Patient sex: M
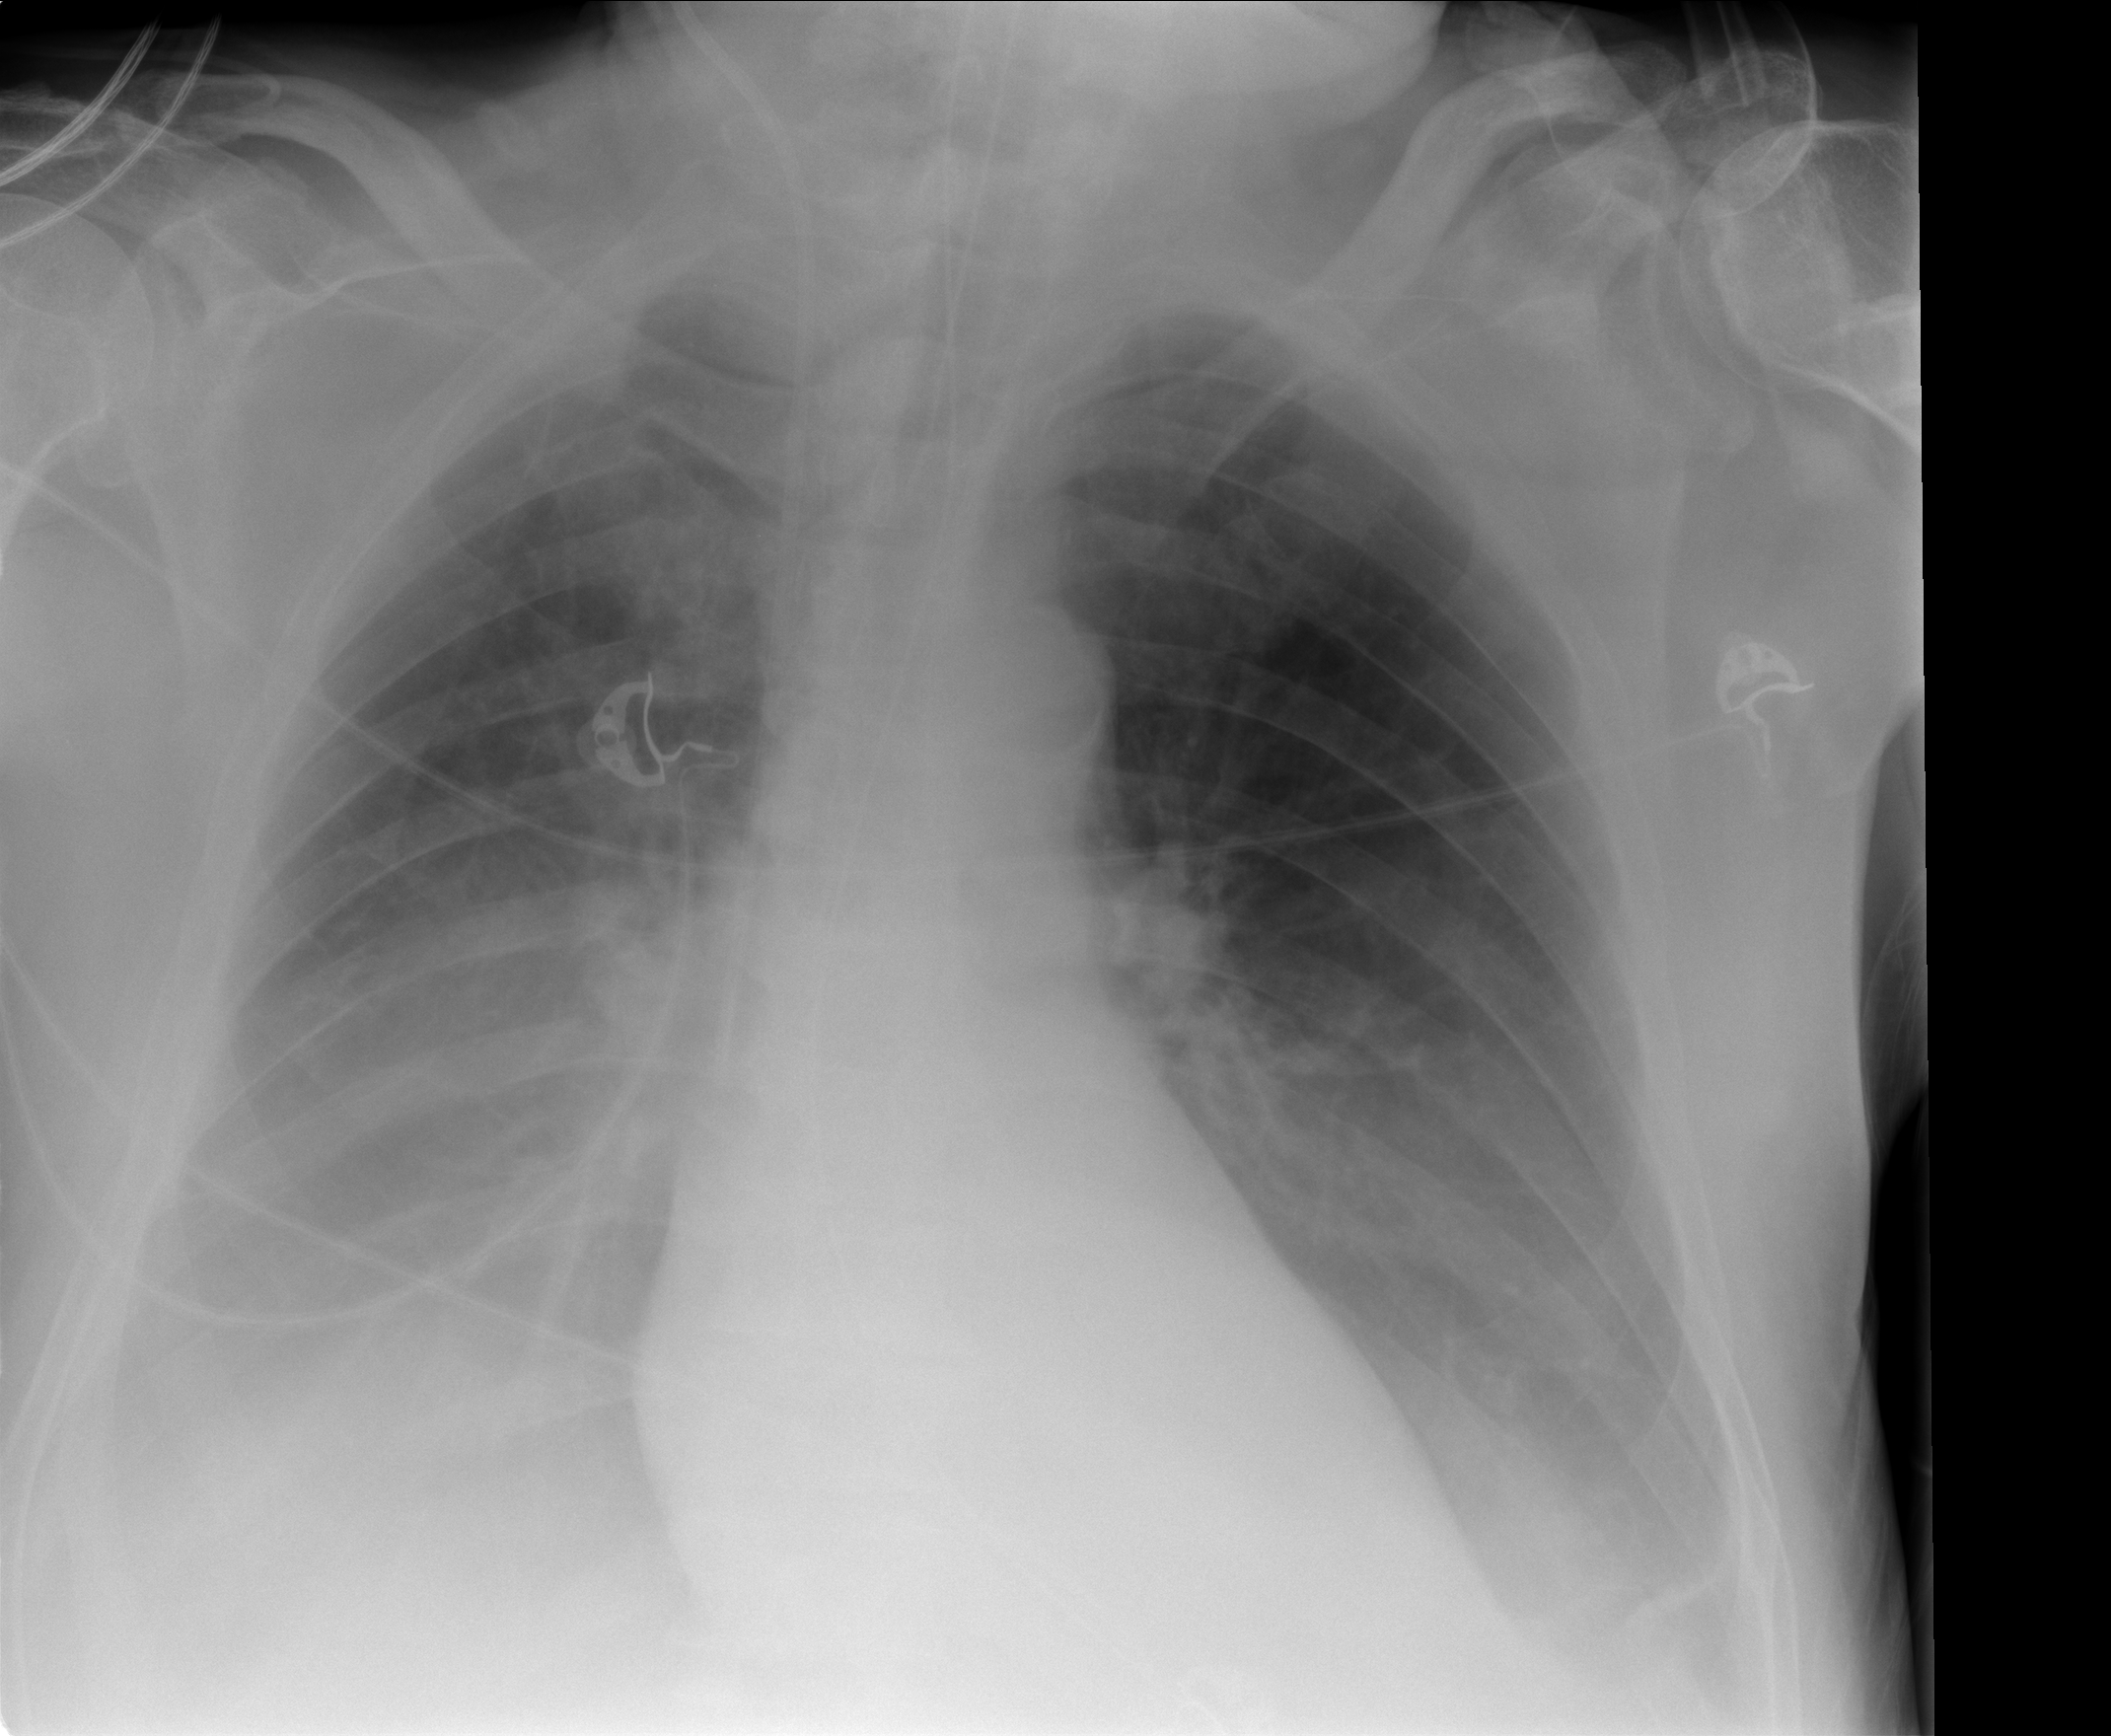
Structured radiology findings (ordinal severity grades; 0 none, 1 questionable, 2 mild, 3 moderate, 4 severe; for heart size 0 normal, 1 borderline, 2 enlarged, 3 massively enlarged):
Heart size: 0
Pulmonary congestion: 1
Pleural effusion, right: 3
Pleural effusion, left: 2
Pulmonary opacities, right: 0
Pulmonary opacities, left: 0
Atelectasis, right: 3
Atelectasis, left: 2